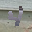
Label: 4